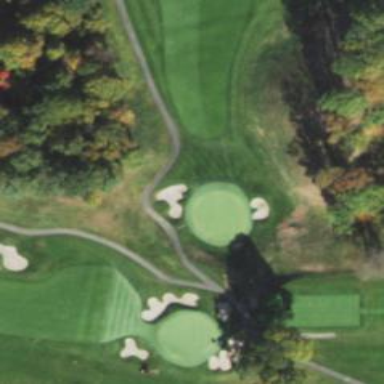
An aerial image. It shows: View of golf hole.